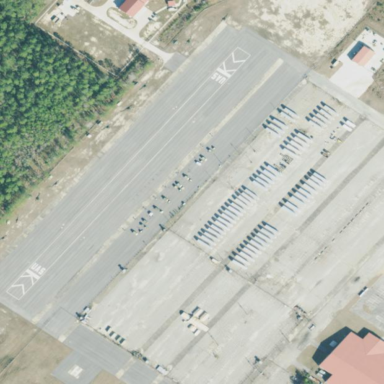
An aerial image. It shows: Runway at airport.